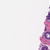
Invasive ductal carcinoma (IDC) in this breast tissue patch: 0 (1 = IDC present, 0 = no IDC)